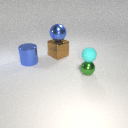
large brown metal cube below large blue metal sphere